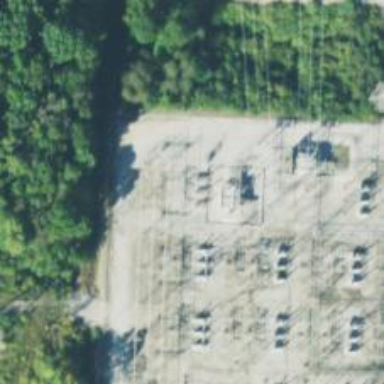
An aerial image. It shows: Switch used for power control.